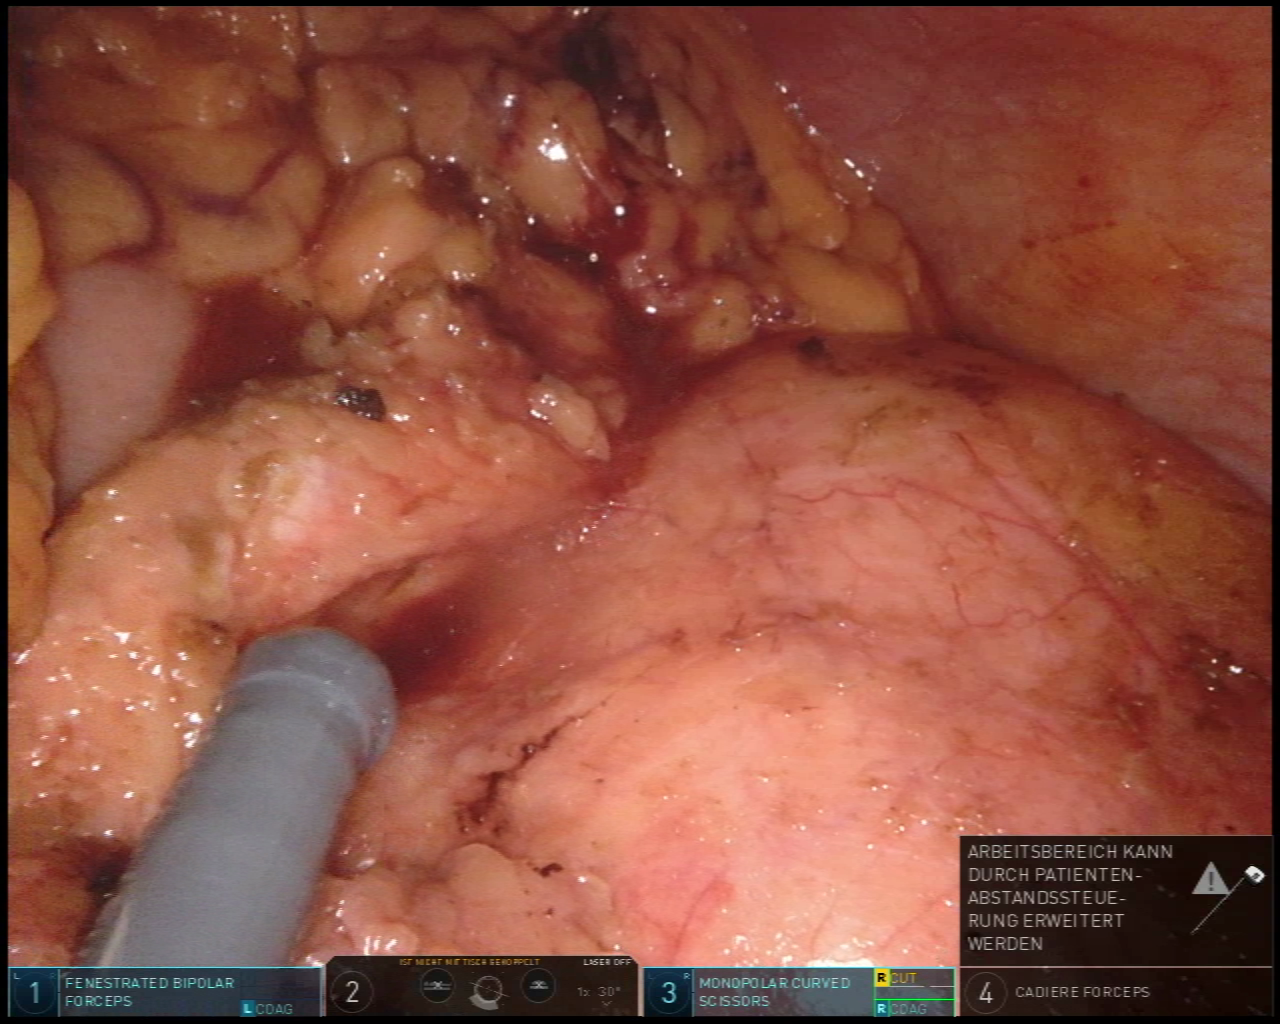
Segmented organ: stomach
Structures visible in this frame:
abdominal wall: yes
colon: no
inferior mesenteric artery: no
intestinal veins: no
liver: no
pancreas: yes
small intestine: no
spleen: no
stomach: yes
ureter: no
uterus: no
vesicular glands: no